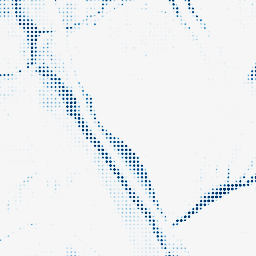
Category: morphological
Decomposition family: morphological_ellipse
Decomposition parameters: operation: closing
width: 10
height: 30
Upsampling method: sinc_blackman
Upsampling parameters: scale: 8
kernel_size: 4
Upsampling scale: 8